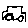
Label: car